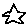
Label: star